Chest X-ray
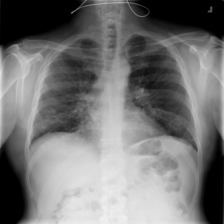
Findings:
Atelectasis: negative
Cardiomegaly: negative
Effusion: negative
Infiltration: negative
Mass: negative
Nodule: negative
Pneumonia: negative
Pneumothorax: negative
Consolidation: negative
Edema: negative
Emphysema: negative
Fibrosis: negative
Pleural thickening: negative
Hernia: negative